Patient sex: M
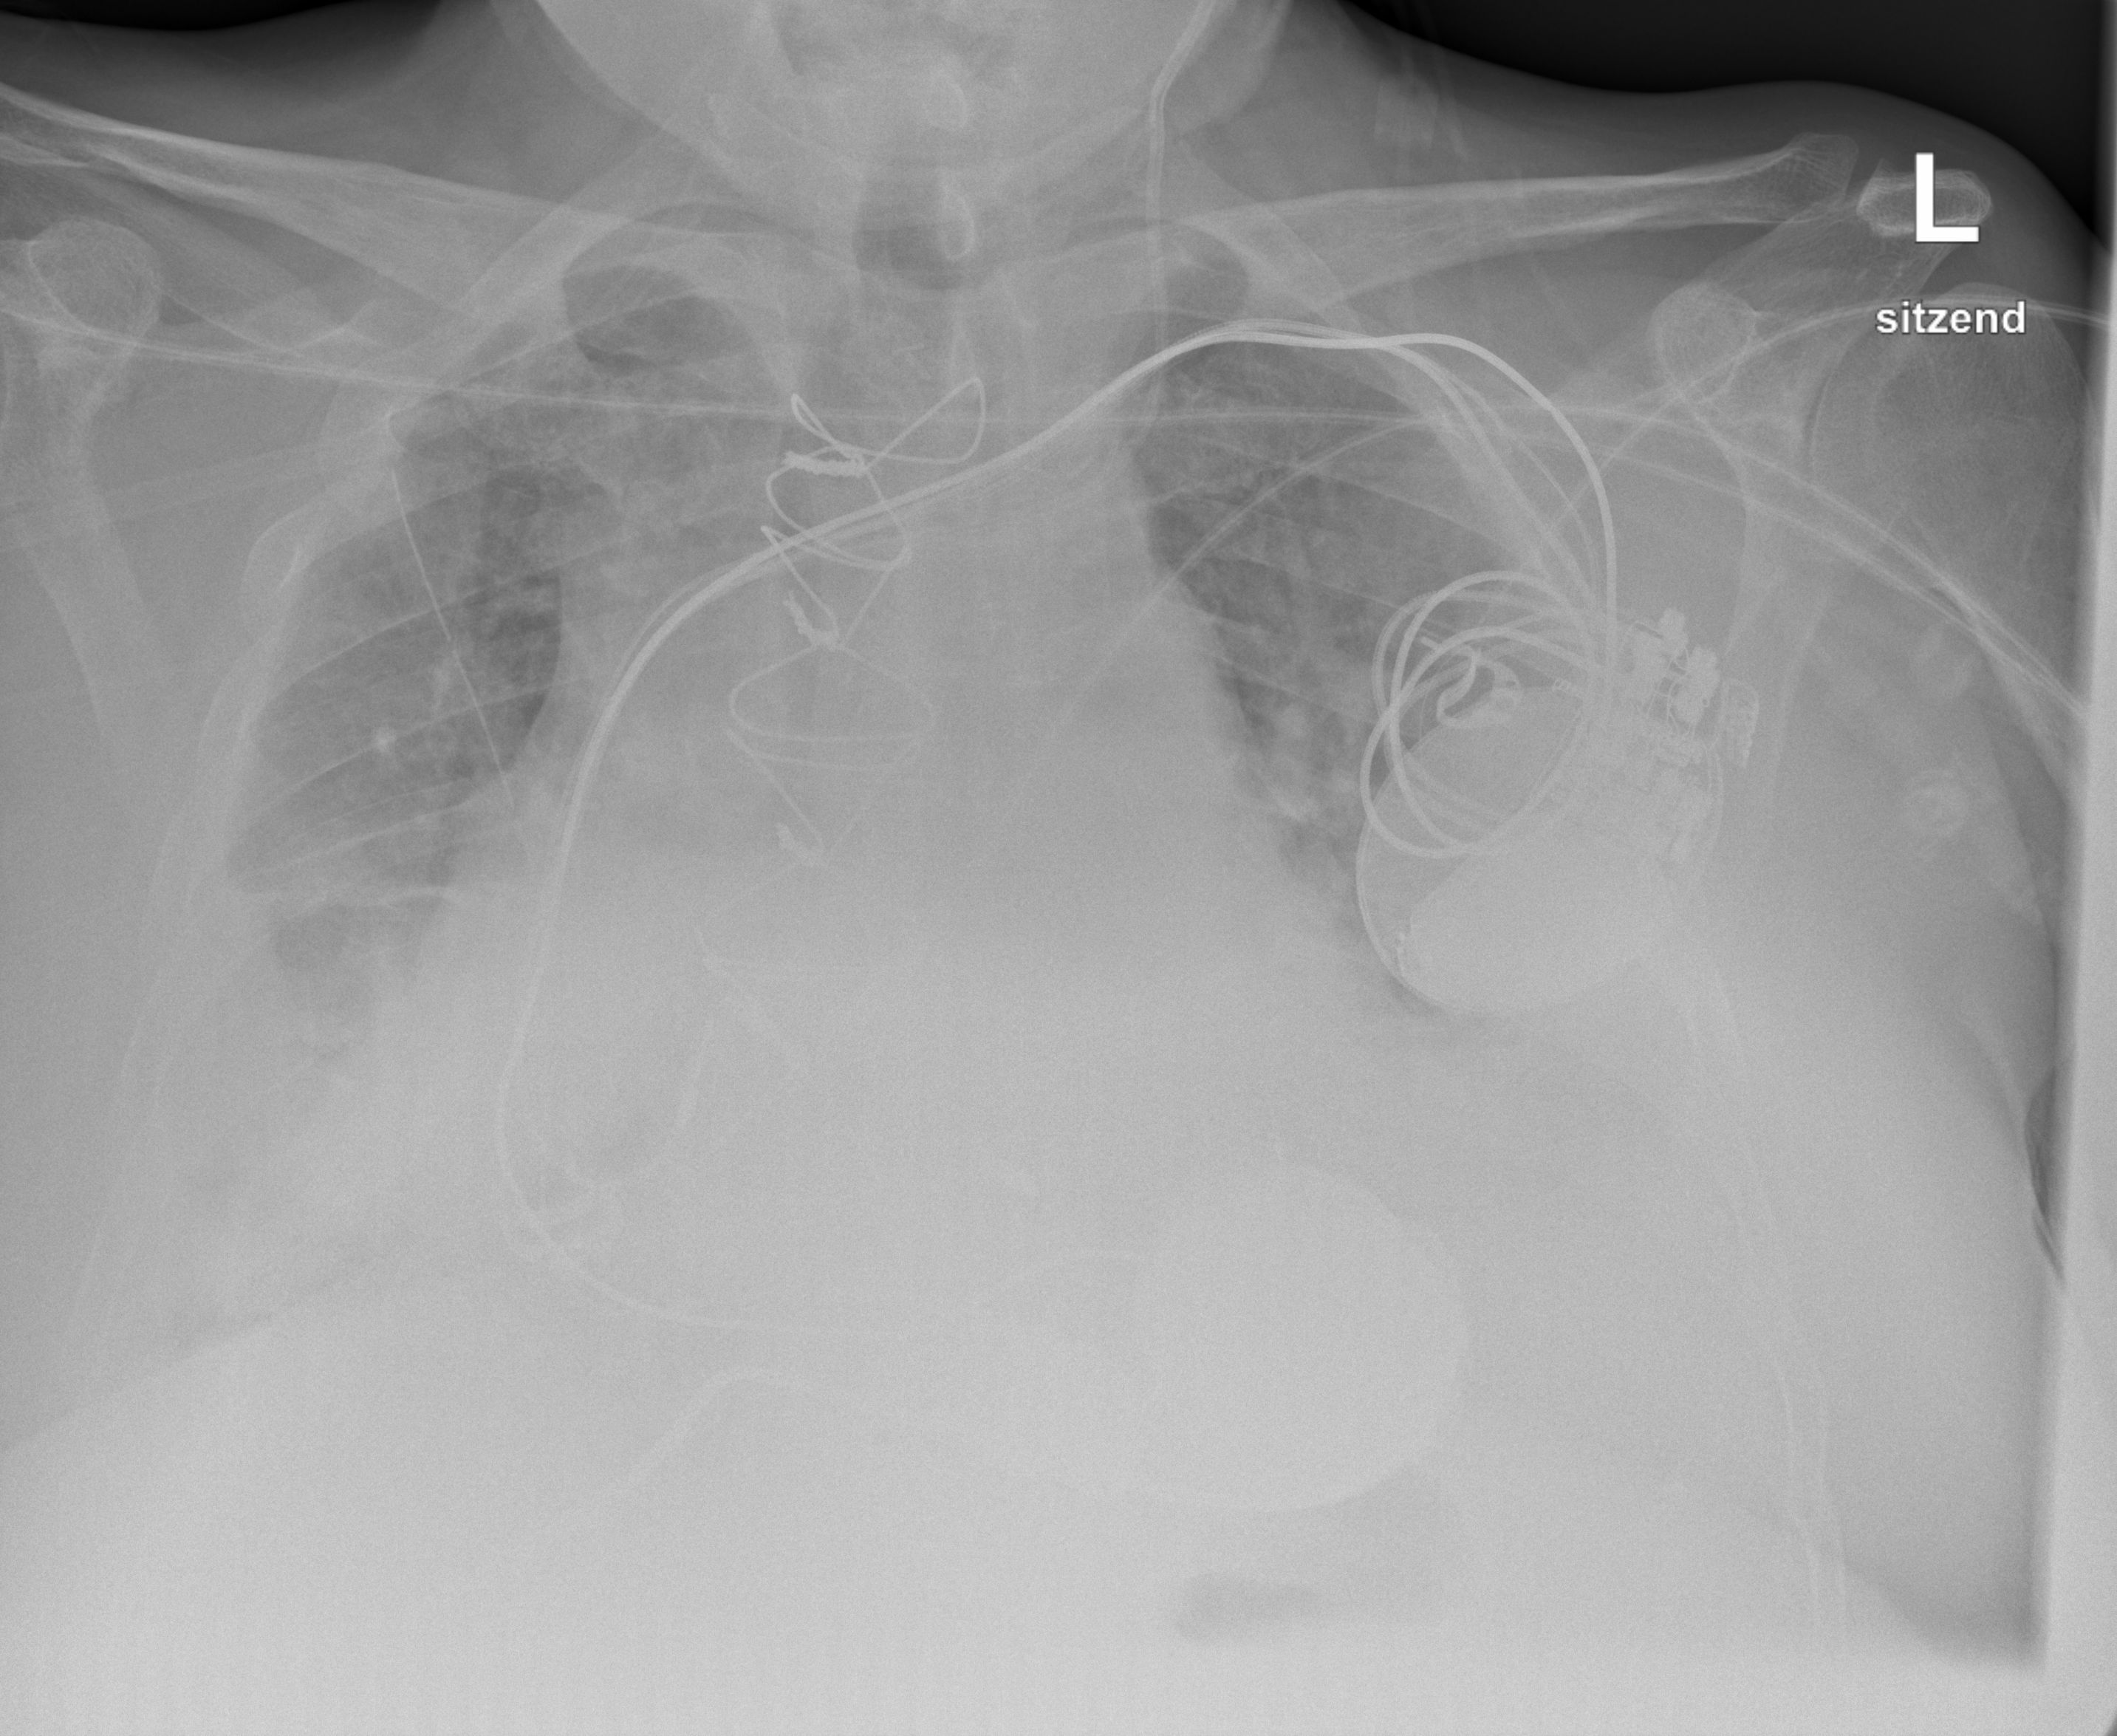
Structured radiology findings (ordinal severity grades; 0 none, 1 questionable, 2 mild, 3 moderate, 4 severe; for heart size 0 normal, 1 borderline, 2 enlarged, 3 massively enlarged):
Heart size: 2
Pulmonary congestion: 2
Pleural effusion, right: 2
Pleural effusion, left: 2
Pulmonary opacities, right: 2
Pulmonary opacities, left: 2
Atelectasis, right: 2
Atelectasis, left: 2